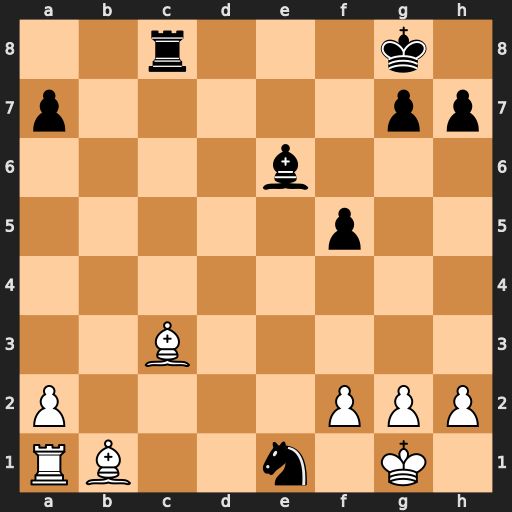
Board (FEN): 2r3k1/p5pp/4b3/5p2/8/2B5/P4PPP/RB2n1K1
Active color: w
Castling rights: -
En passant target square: -
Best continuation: Bxe1 Rc1 Bxf5 Rxa1 Bxe6+ Kf8 Kf1